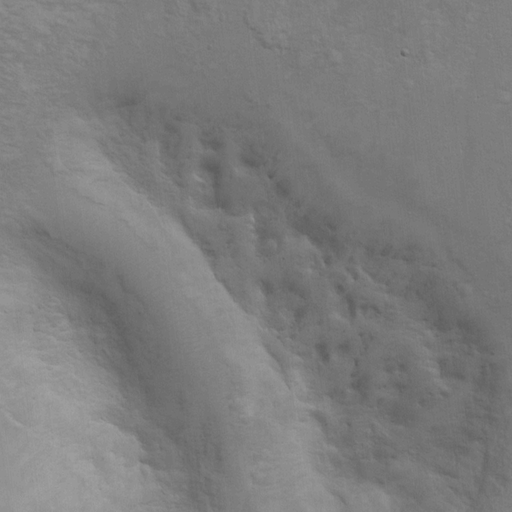
Classes present: Background, Cone